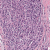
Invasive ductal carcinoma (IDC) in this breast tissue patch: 1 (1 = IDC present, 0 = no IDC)